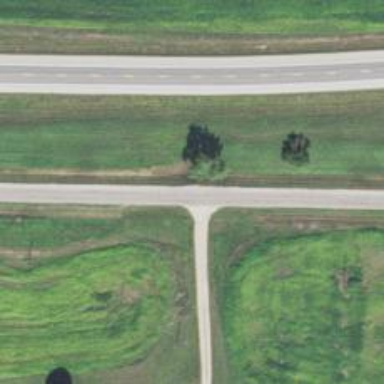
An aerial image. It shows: Unclassified road.